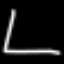
Label: bed